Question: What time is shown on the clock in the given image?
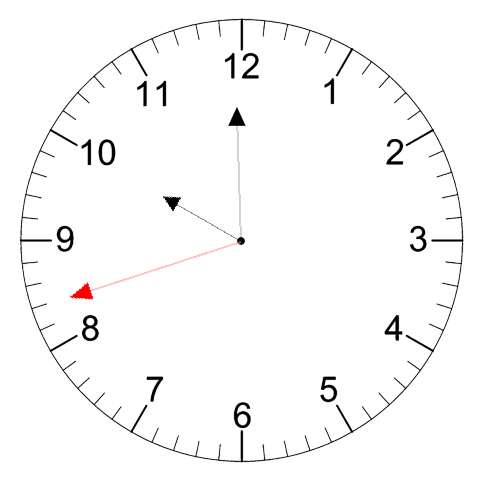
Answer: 09:59:42